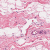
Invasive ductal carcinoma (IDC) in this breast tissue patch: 0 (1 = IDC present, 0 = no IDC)